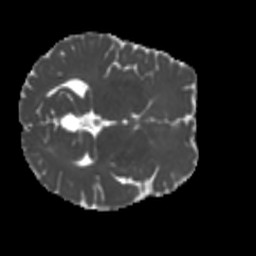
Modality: MD
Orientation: axial
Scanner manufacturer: siemens
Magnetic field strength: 3 T
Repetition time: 4 s
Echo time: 0.0594 s